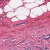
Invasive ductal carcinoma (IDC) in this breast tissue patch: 0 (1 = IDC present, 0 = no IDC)